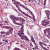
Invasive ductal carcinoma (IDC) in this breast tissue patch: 1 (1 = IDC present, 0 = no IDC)